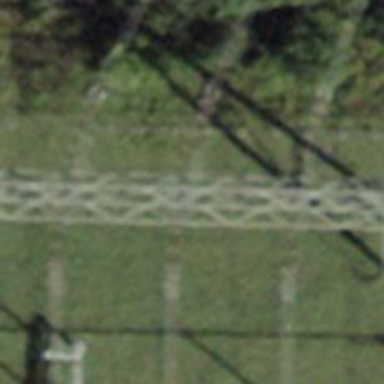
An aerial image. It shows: Three power lines with cables.